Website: lowes
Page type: order-tracking
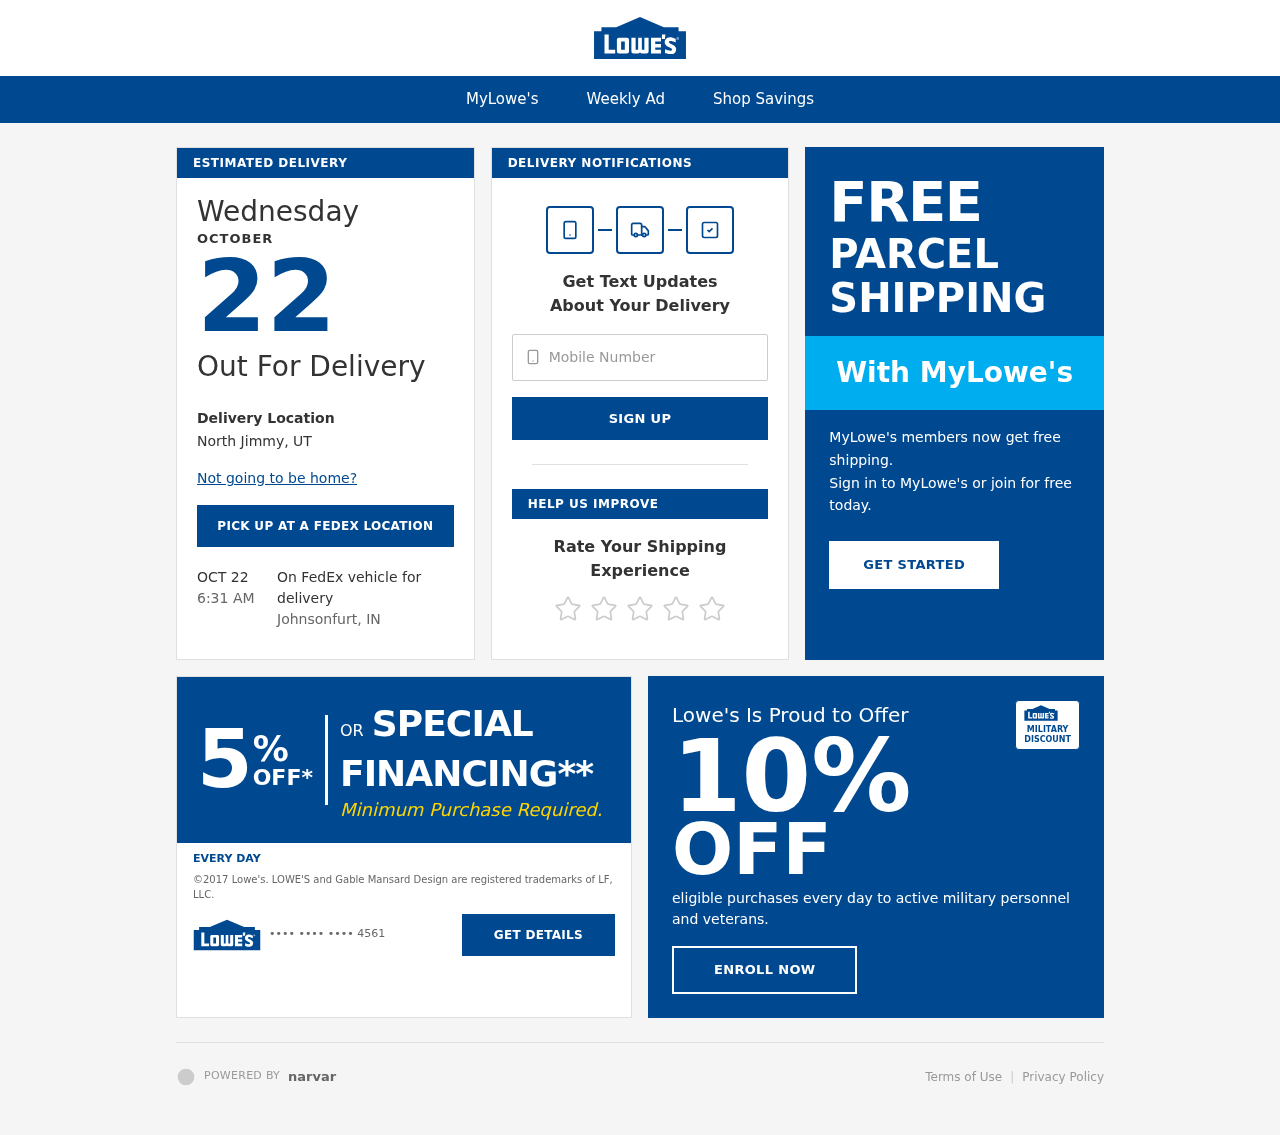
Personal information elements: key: PII_CARD_LAST4
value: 4561
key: PII_PHONE
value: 5727706705
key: PII_CITY_STATE
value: North Jimmy, UT
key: PII_CITY_STATE2
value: Johnsonfurt, IN
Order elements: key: ORDER_DELIVERY_DATE
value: OCT 22
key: ORDER_DELIVERY_DATE
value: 6:31 AM
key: ORDER_DELIVERY_DATE
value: OCTOBER
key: ORDER_DELIVERY_DATE
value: Wednesday
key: ORDER_DELIVERY_DATE
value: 22